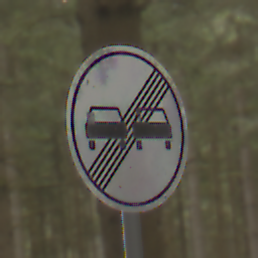
Verkehrszeichen: EndeUeberholverbot
Umgebung: Outdoor, Nature
Tageszeit: MorningAfternoon
Wetter: Overcast
Licht: Natural
Jahreszeit: Winter
Kontrast: LowContrast